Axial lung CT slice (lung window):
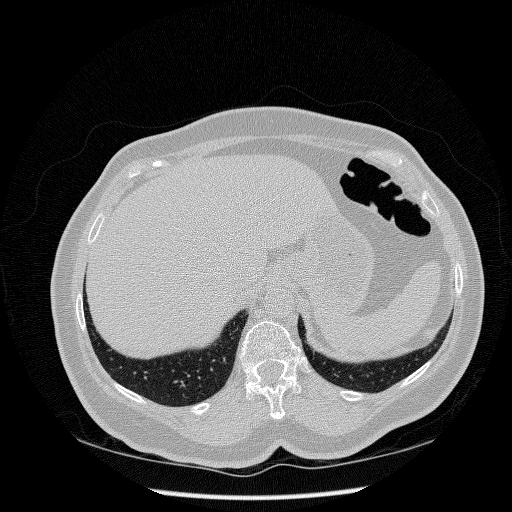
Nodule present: no